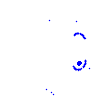
Particle: electron